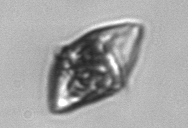
Label: Gyrodinium